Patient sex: F
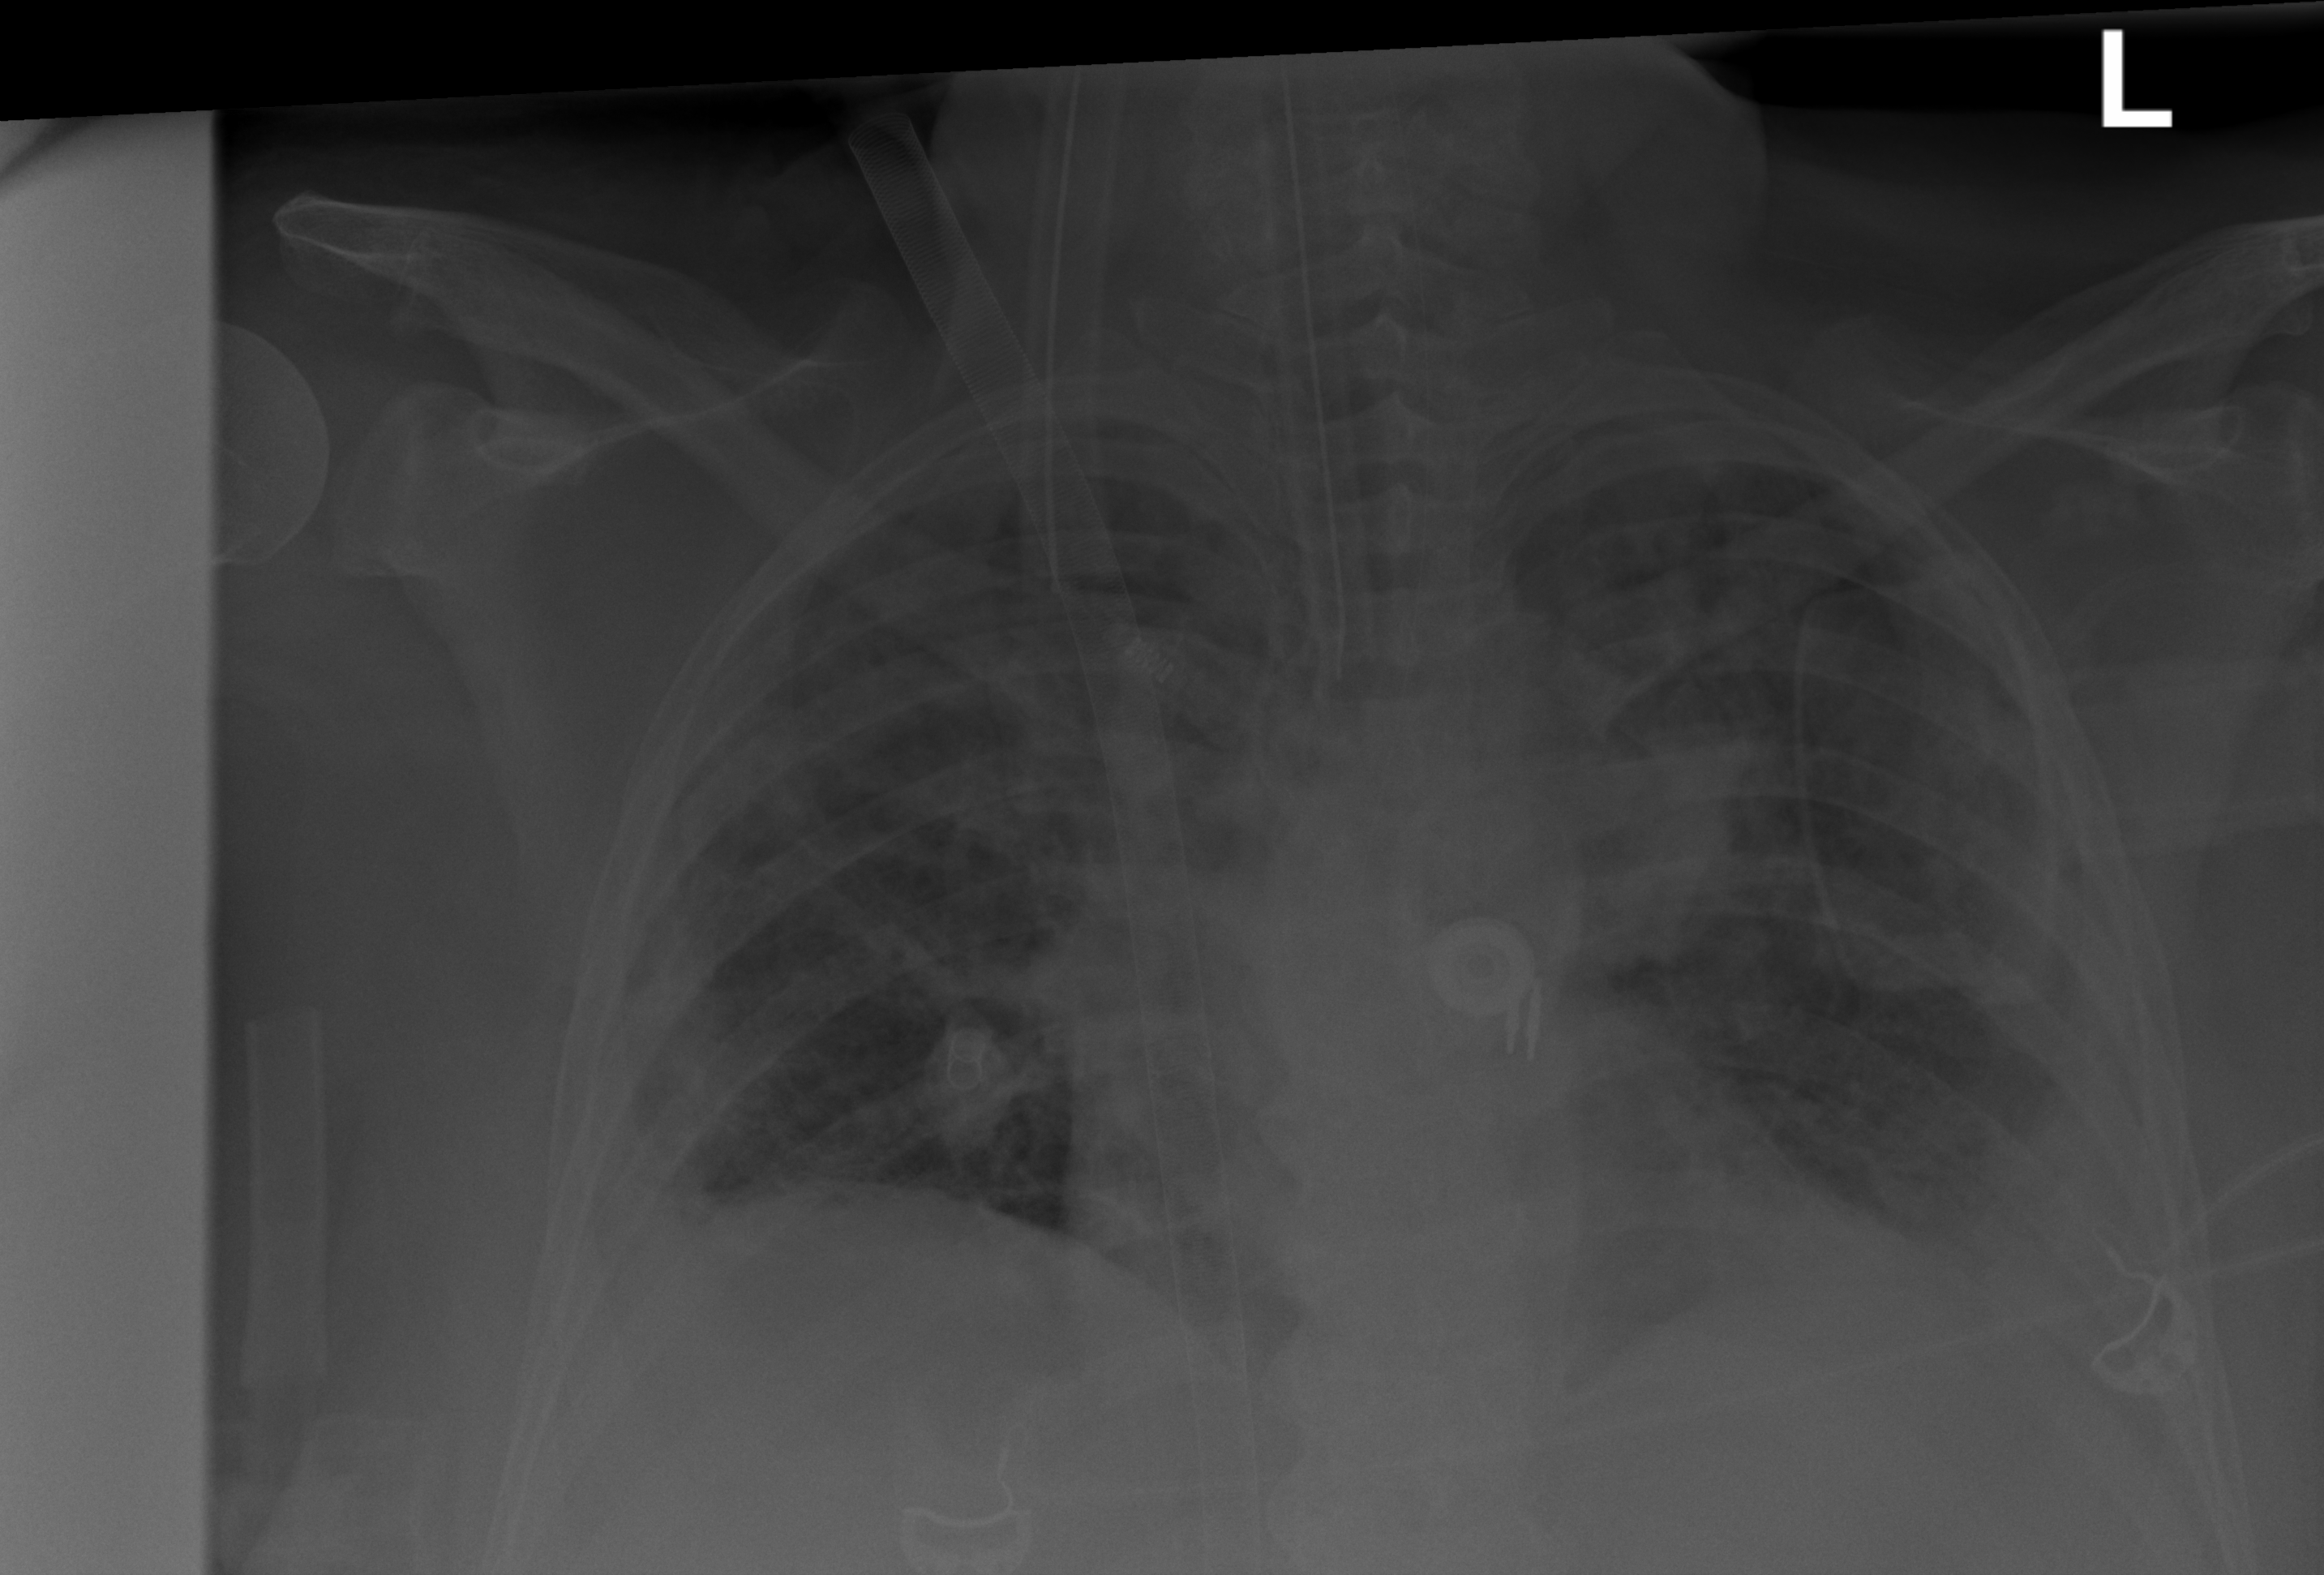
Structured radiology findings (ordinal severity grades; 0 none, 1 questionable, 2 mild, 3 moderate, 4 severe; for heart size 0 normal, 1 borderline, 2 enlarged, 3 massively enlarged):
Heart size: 0
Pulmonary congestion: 2
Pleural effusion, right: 2
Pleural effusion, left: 2
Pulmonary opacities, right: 3
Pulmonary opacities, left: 3
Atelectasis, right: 3
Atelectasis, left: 3